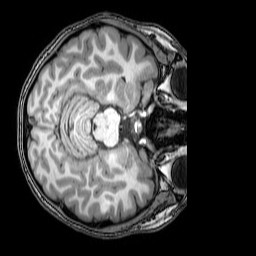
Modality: T1w
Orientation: axial
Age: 22
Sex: female